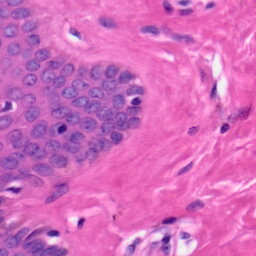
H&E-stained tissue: Skin